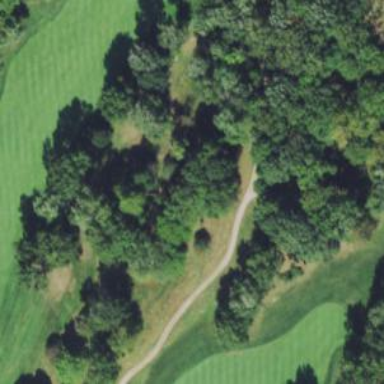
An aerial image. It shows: Footway that serves as golf path.